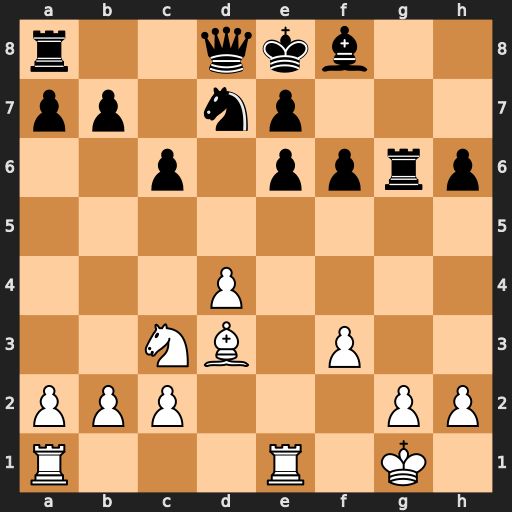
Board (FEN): r2qkb2/pp1np3/2p1pprp/8/3P4/2NB1P2/PPP3PP/R3R1K1
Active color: w
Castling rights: q
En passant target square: -
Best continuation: Bxg6#